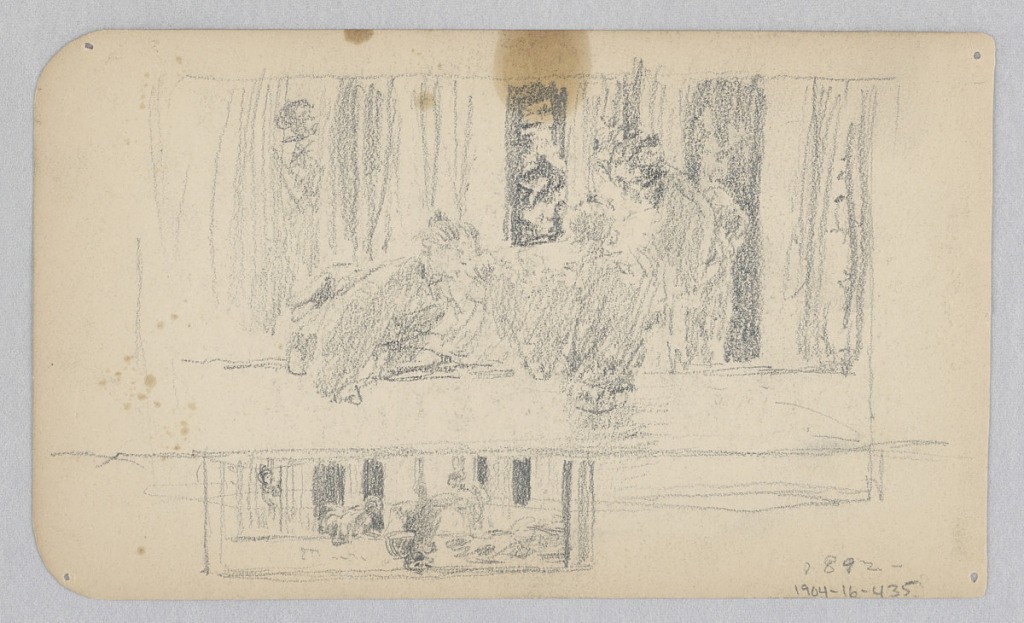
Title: Japanese Women
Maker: Robert Frederick Blum, American, 1857–1903
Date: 1891–1892
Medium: Graphite on wove paper
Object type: Drawing
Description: Sketches of two female figures within an interior.